一年级 · 算术

if
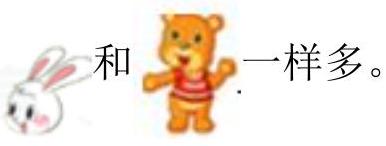
答案: \times$